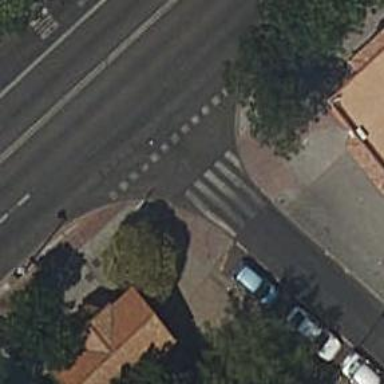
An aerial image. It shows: Marked crossing on the road.